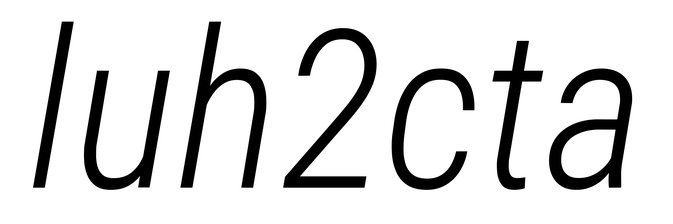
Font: Roboto-Italic_Condensed_Light_Italic